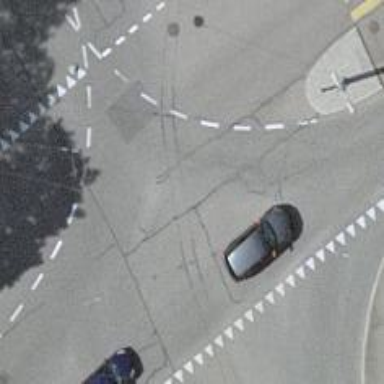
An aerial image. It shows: Road with traffic signals.